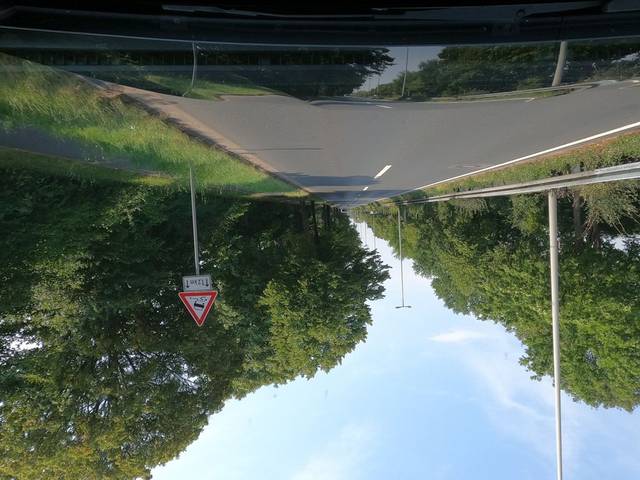
Region: Germany
Coordinates: 52.347, 9.701